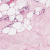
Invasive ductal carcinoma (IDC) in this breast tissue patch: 0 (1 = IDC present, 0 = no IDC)